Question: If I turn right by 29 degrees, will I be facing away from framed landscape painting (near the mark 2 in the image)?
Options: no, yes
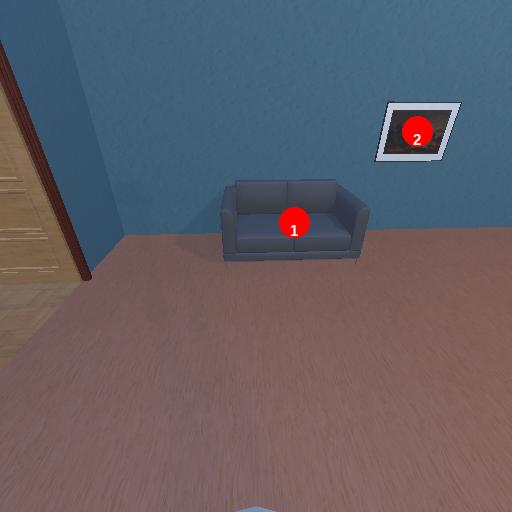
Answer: no